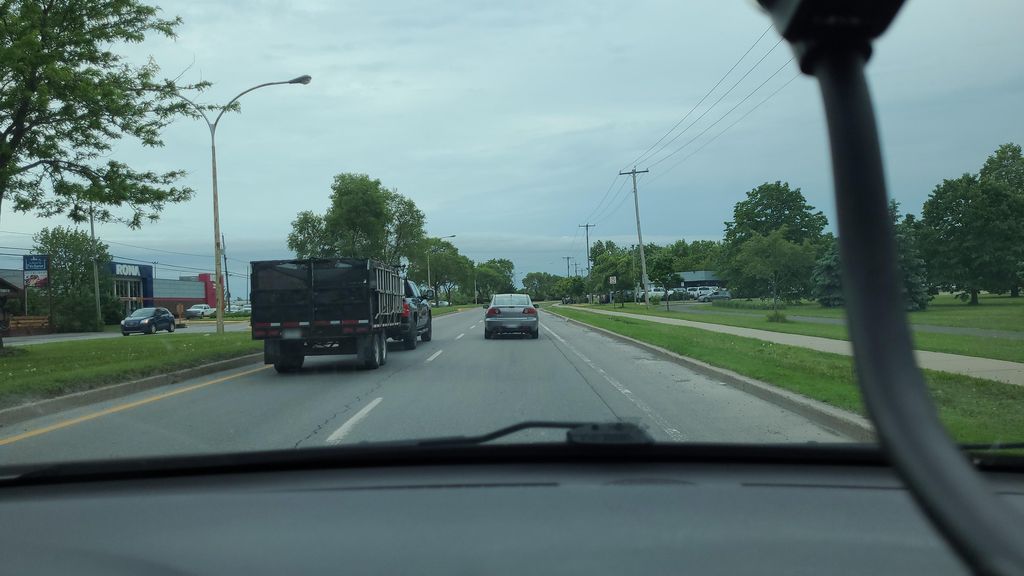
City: montreal